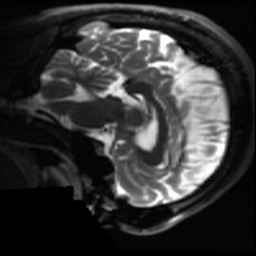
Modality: T2w
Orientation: sagittal
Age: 21
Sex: male
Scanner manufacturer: ge
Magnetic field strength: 3 T
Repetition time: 8.947 s
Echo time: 0.09798 s